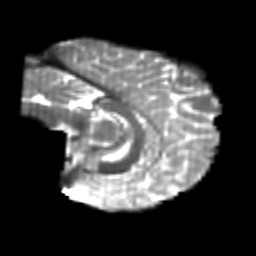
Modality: T2w
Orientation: sagittal
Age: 21
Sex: female
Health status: healthy
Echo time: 0.074 s